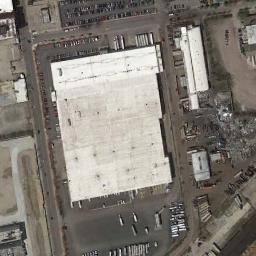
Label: industrial_area